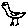
Label: bird